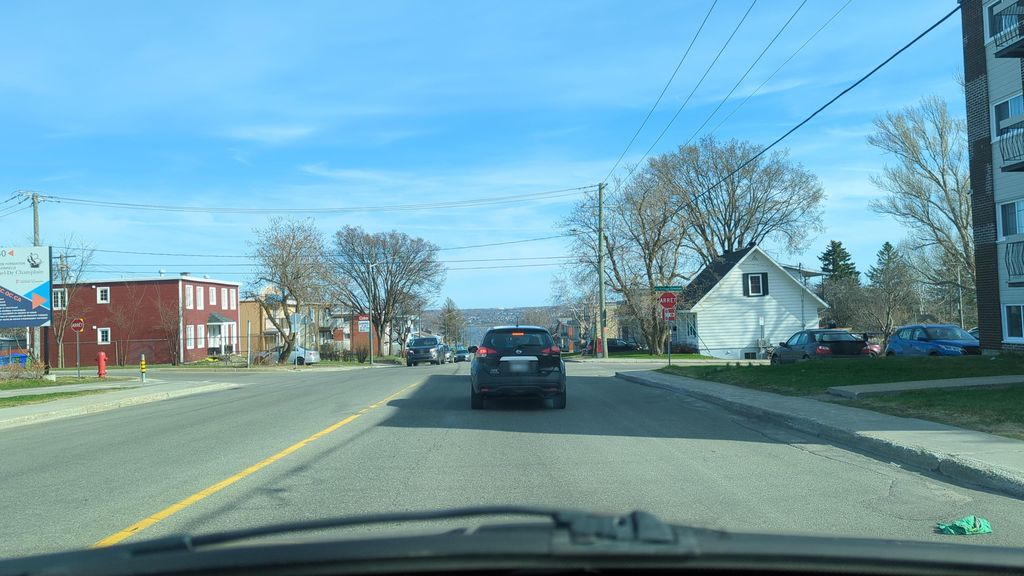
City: quebec_city